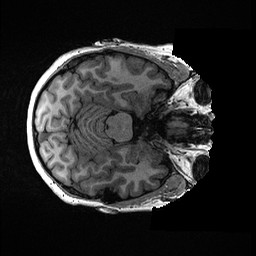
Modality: T1w
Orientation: axial
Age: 38
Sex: female
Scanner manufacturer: ge
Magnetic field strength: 3 T
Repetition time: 0.006952 s
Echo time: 0.00292 s